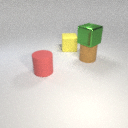
large yellow rubber cube to the left of large brown rubber cylinder